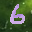
Label: 6